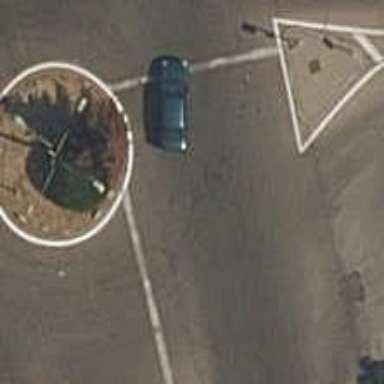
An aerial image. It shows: Road with traffic signals.